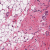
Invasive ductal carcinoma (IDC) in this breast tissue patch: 0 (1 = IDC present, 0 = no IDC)